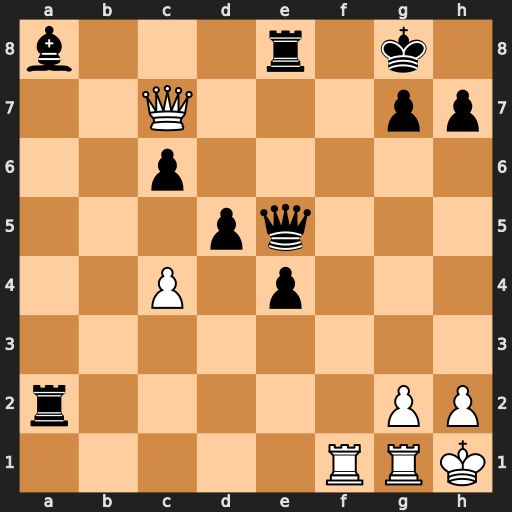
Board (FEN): b3r1k1/2Q3pp/2p5/3pq3/2P1p3/8/r5PP/5RRK
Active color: w
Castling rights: -
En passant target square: -
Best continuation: Qf7+ Kh8 Qf8+ Rxf8 Rxf8#